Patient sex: M
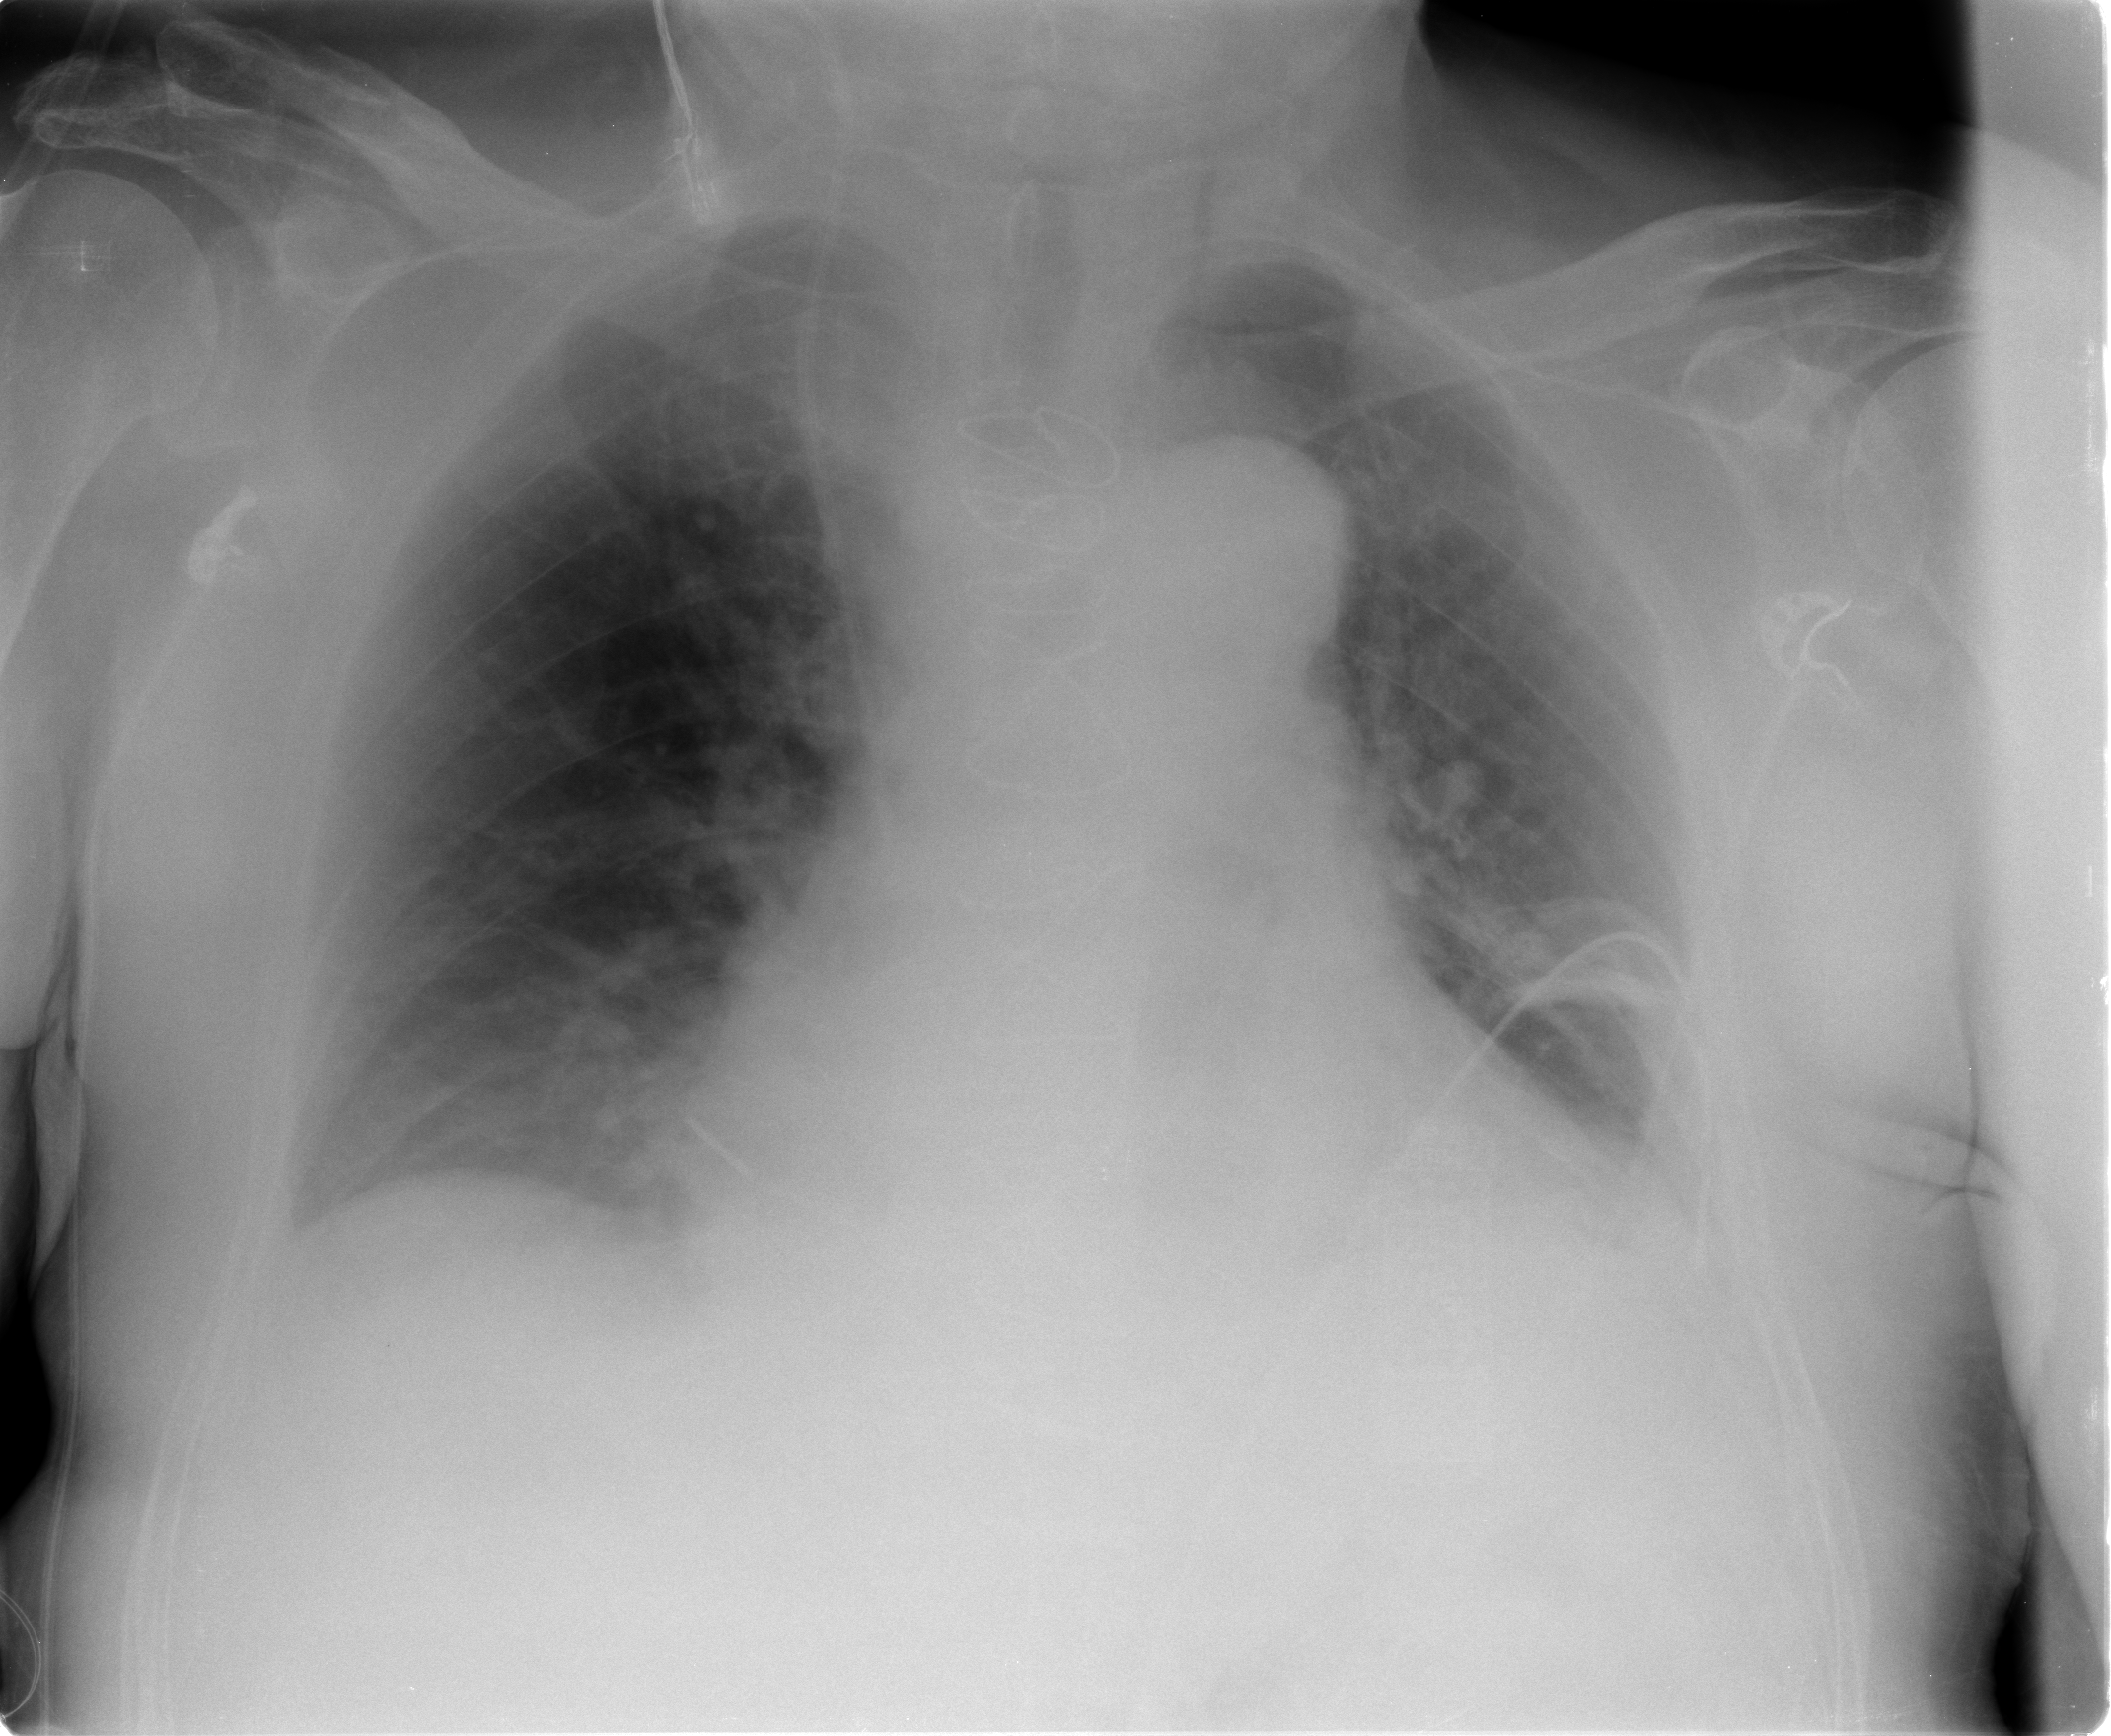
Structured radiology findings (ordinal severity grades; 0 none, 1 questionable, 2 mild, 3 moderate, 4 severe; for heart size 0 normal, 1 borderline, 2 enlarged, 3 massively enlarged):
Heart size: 2
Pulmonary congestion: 2
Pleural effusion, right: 0
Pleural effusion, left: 2
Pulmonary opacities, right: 1
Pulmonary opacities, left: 0
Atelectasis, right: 2
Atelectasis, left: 2